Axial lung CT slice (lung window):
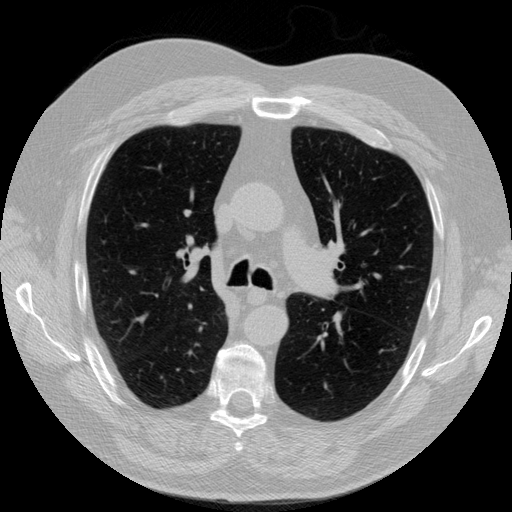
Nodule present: no